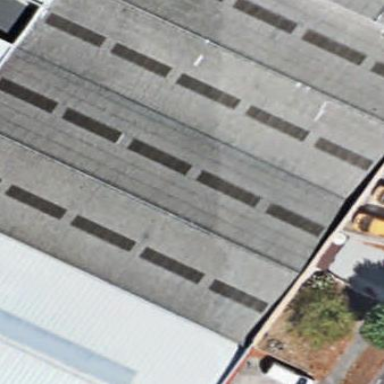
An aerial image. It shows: Warehouse.